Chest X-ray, PA view. Patient: 49 years old, sex F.
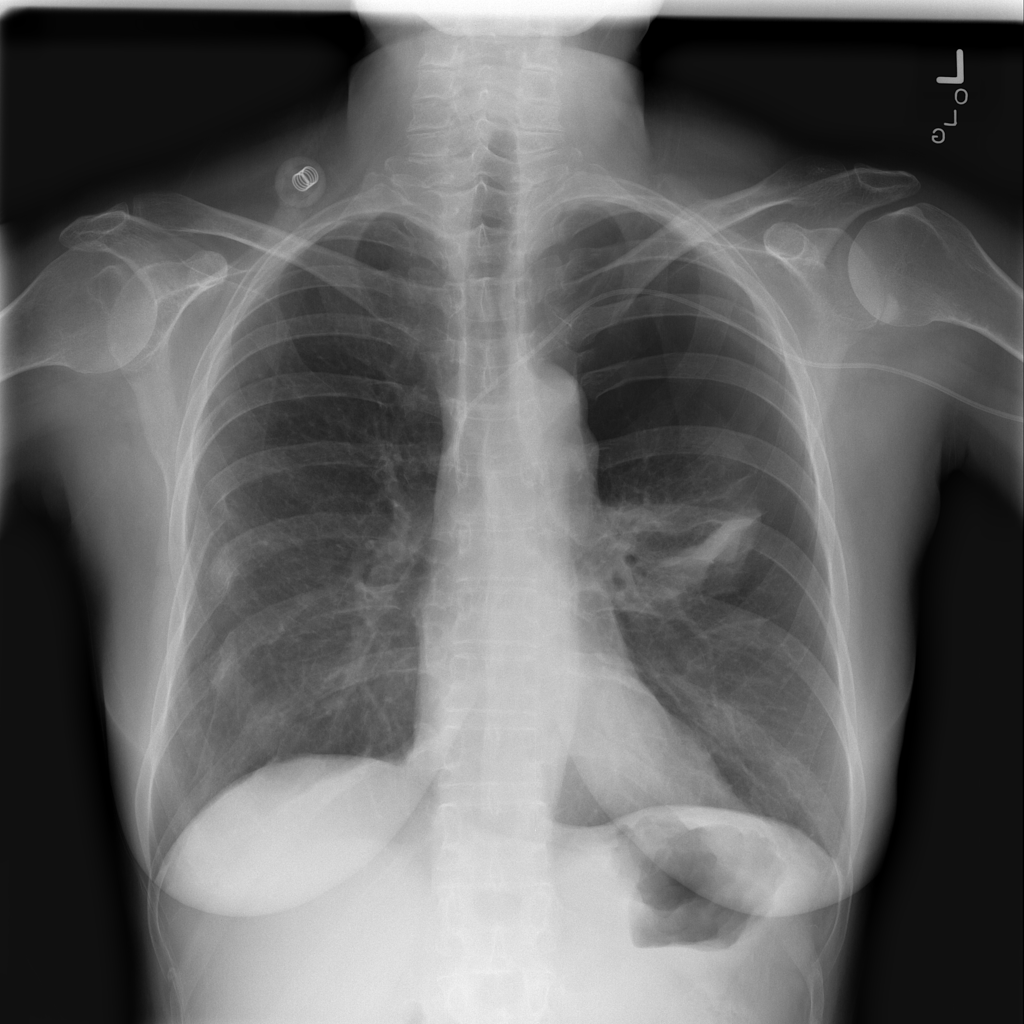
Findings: No Finding